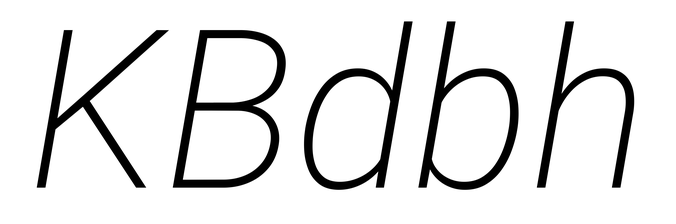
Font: Roboto-Italic_ExtraLight_Italic